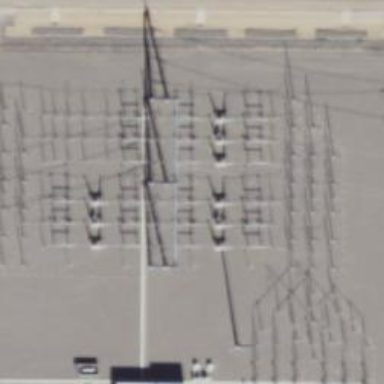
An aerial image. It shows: Switch for power supply.